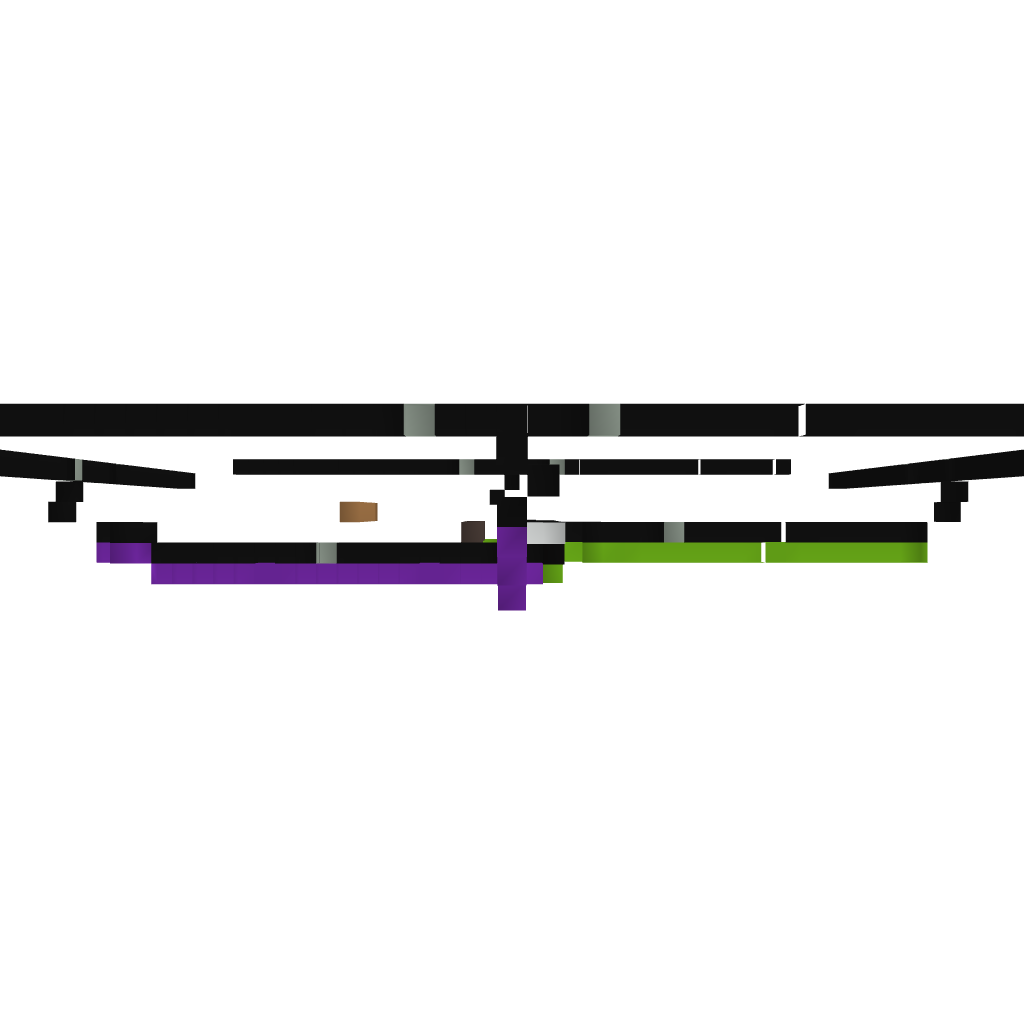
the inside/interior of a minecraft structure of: Player Spawner [Good for PvP and Adventure Maps]